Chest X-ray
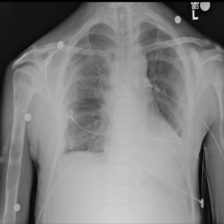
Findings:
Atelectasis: negative
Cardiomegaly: negative
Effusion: positive
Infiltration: negative
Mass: negative
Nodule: negative
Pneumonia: negative
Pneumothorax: negative
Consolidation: negative
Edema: negative
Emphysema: negative
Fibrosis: negative
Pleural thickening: negative
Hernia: negative